Interaction volume radius: 10 \u00c5
Interaction volume height: 20 \u00c5
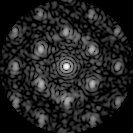
Disorder parameter: 0.5114